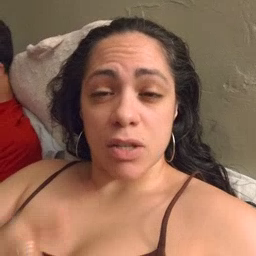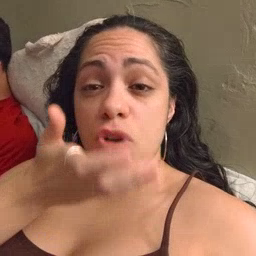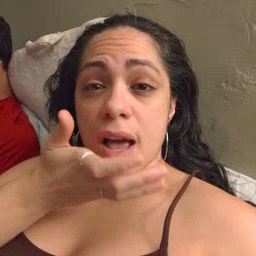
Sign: grass